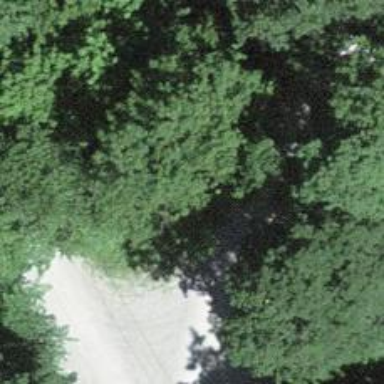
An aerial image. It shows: Unpaved unclassified road.